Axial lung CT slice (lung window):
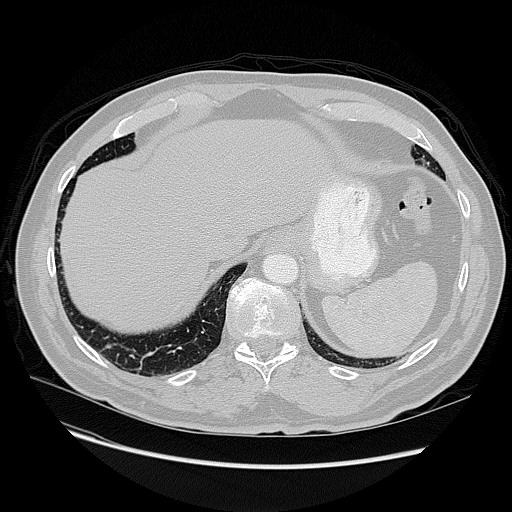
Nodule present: no